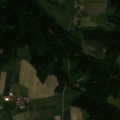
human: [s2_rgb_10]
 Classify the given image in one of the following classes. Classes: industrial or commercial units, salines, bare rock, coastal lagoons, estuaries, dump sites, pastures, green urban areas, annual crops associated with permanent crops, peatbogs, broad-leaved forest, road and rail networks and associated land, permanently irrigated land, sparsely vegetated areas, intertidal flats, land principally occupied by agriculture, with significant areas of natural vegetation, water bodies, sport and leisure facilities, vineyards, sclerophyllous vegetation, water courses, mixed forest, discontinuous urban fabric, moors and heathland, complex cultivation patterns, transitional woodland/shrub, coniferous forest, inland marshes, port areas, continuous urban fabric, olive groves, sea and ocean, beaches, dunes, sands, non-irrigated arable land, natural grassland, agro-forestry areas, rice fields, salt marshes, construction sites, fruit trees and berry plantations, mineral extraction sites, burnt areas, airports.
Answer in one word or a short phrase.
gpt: non-irrigated arable land, pastures, coniferous forest